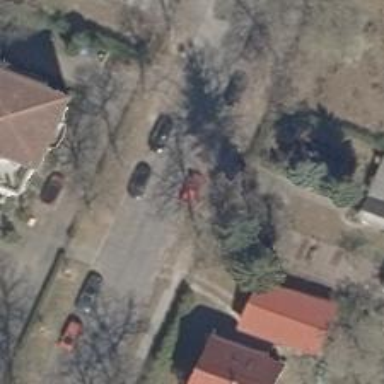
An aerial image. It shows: Smooth asphalt road in residential area.